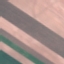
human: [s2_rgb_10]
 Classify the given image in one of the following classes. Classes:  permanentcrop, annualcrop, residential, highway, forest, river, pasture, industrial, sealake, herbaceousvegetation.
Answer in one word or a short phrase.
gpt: AnnualCrop